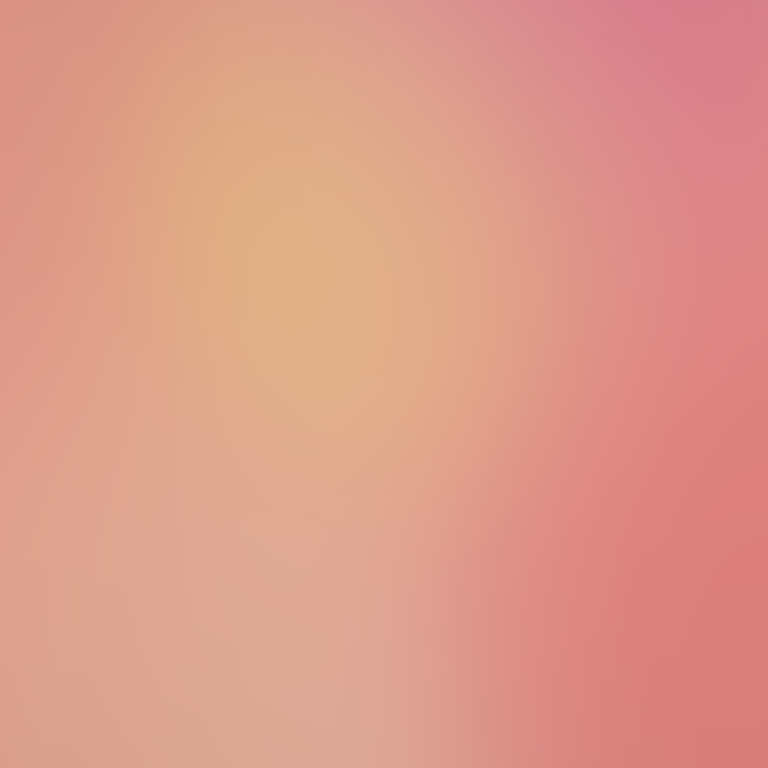
Abstract light effect, smooth gradient from soft peach to warm coral, serene atmosphere, diffuse glow, no room, no furniture, no objects.